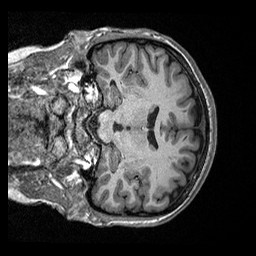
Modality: T1w
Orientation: coronal
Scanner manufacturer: ge
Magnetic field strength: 3 T
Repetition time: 2.349 s
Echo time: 0.002968 s